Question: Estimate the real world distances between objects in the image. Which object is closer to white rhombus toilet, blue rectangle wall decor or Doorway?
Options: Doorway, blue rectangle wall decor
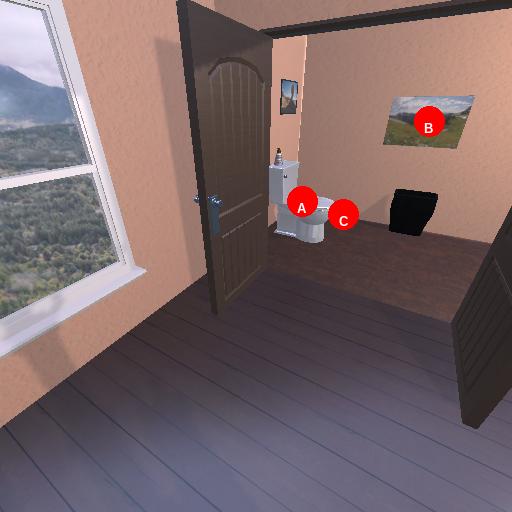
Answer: Doorway